Question: I am creating an interactive <URL> data. I am trying to reduce a selection but can't figure out why it's not working as I expect.
'''
var bubble = d3.layout.pack()
...
d3.json("js/data/fortune2009.json", function(json) {
var node = svg.data([json]).selectAll("g.node")
.data(bubble.nodes); // filter here?
node.enter()
.append("g")
.attr("class", "node")
.attr("transform", function(d) { return "translate(" + d.x + "," + d.y + ")"; });
node.append("circle")
.attr("r", function(d) { return d.r; })
.attr("class", function(d) { return "q" + color(d.Profit) + "-9"; });
node.filter(function(d) { return !d.children; })
.append("text")
.attr("dy", ".3em")
.style("text-anchor", "middle")
.text(function(d) { return d.Company.substring(0, d.r / 3); });
});
'''
The JSON data looks like this:
'''
{
"children":[
{
"Year" : "2009",
"Rank" : "1",
"Revenue" : "442",
"Profit" : "851.00",
"Company" : "Exxon Mobil"
},
....
}
'''
I want to remove the parent node. I am trying to use a filter function like described <URL>.
'''
.filter(function(d) { return !d.children; })
'''
But if i add my filter function where I initialize the 'node' selection, either nothing happens or I get an error.
(The filter works when I apply it before appending text)
How do I solve this?
Here is a JSFIDDLE <URL> showing my problem.

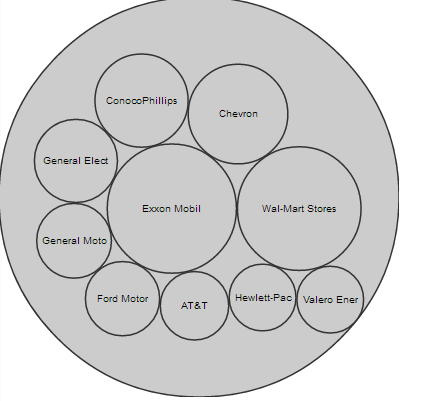
Answer: You can filter the array that the layout outputs:
'''
var node = svg.data([fortune2009]).selectAll("g.node")
.data(function(d) {
return bubble.nodes(d).filter(function(v) {
return v.depth > 0;
});
});
'''
See updated fiddle: <URL>